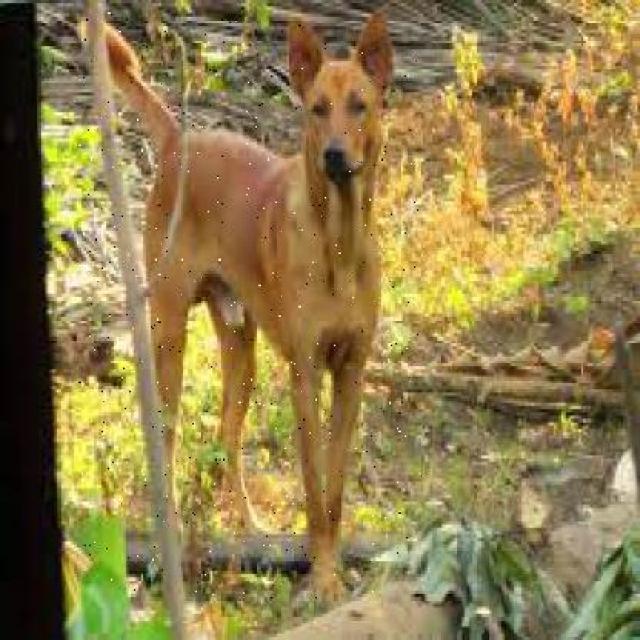
Healthy canine skin — no visible lesions, inflammation, or abnormalities. The skin and coat appear normal.